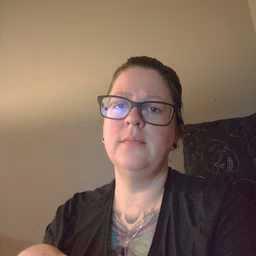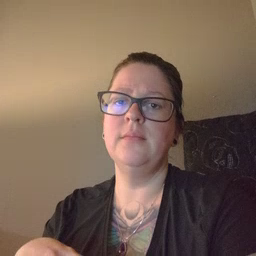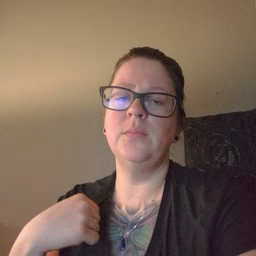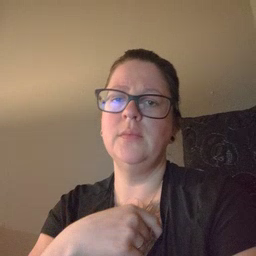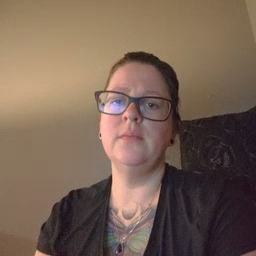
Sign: weus